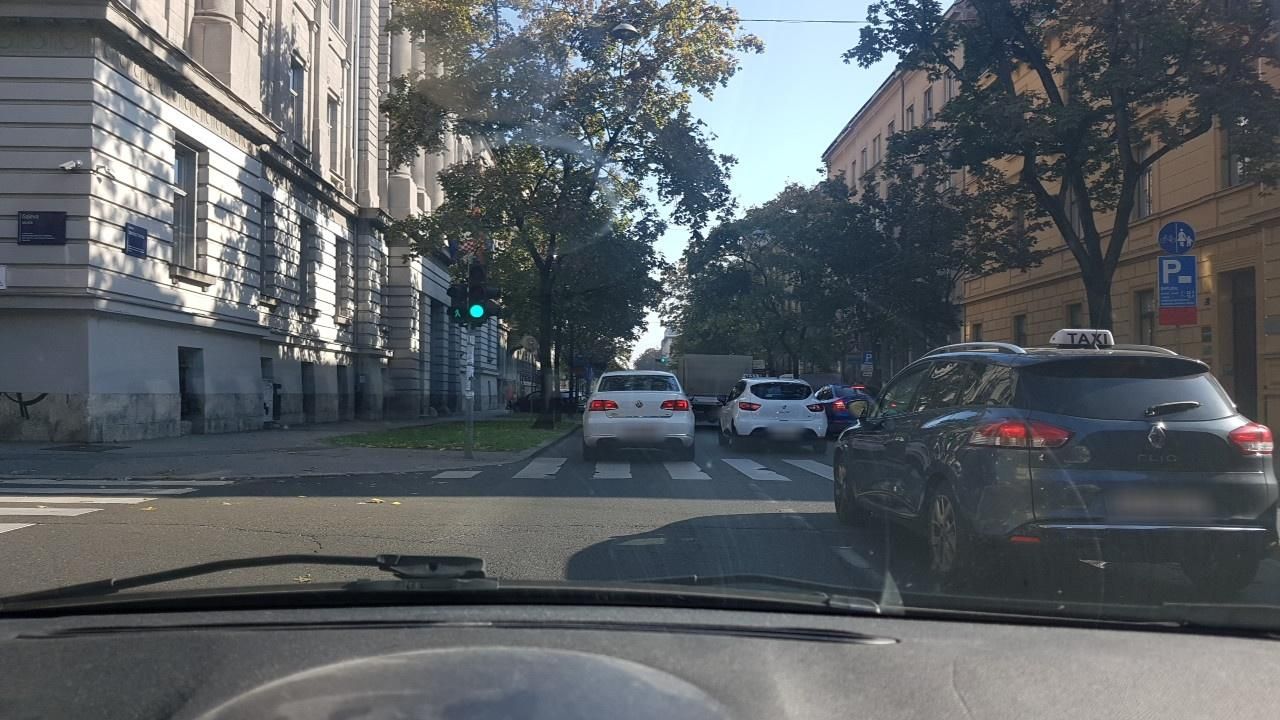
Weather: clear
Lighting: day
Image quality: good
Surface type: driving surface
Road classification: footway
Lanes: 2
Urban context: urban centre
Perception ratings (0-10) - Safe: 3.14, Lively: 8.31, Beautiful: 7.93, Boring: 2.64, Depressing: 2.12, Wealthy: 5.33